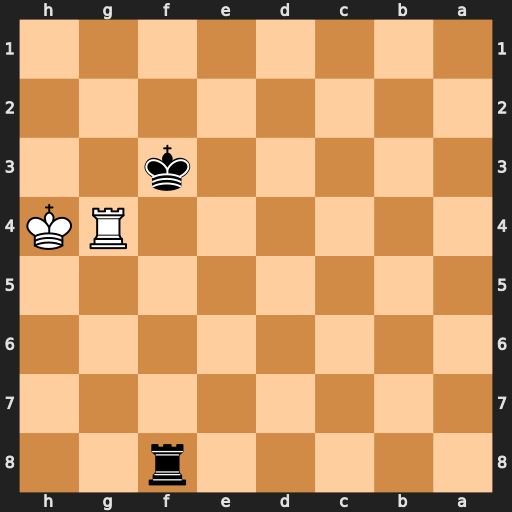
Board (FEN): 5r2/8/8/8/6RK/5k2/8/8
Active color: b
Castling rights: -
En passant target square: -
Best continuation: Rh8+ Kg5 Rg8+